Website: home-depot
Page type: review-order
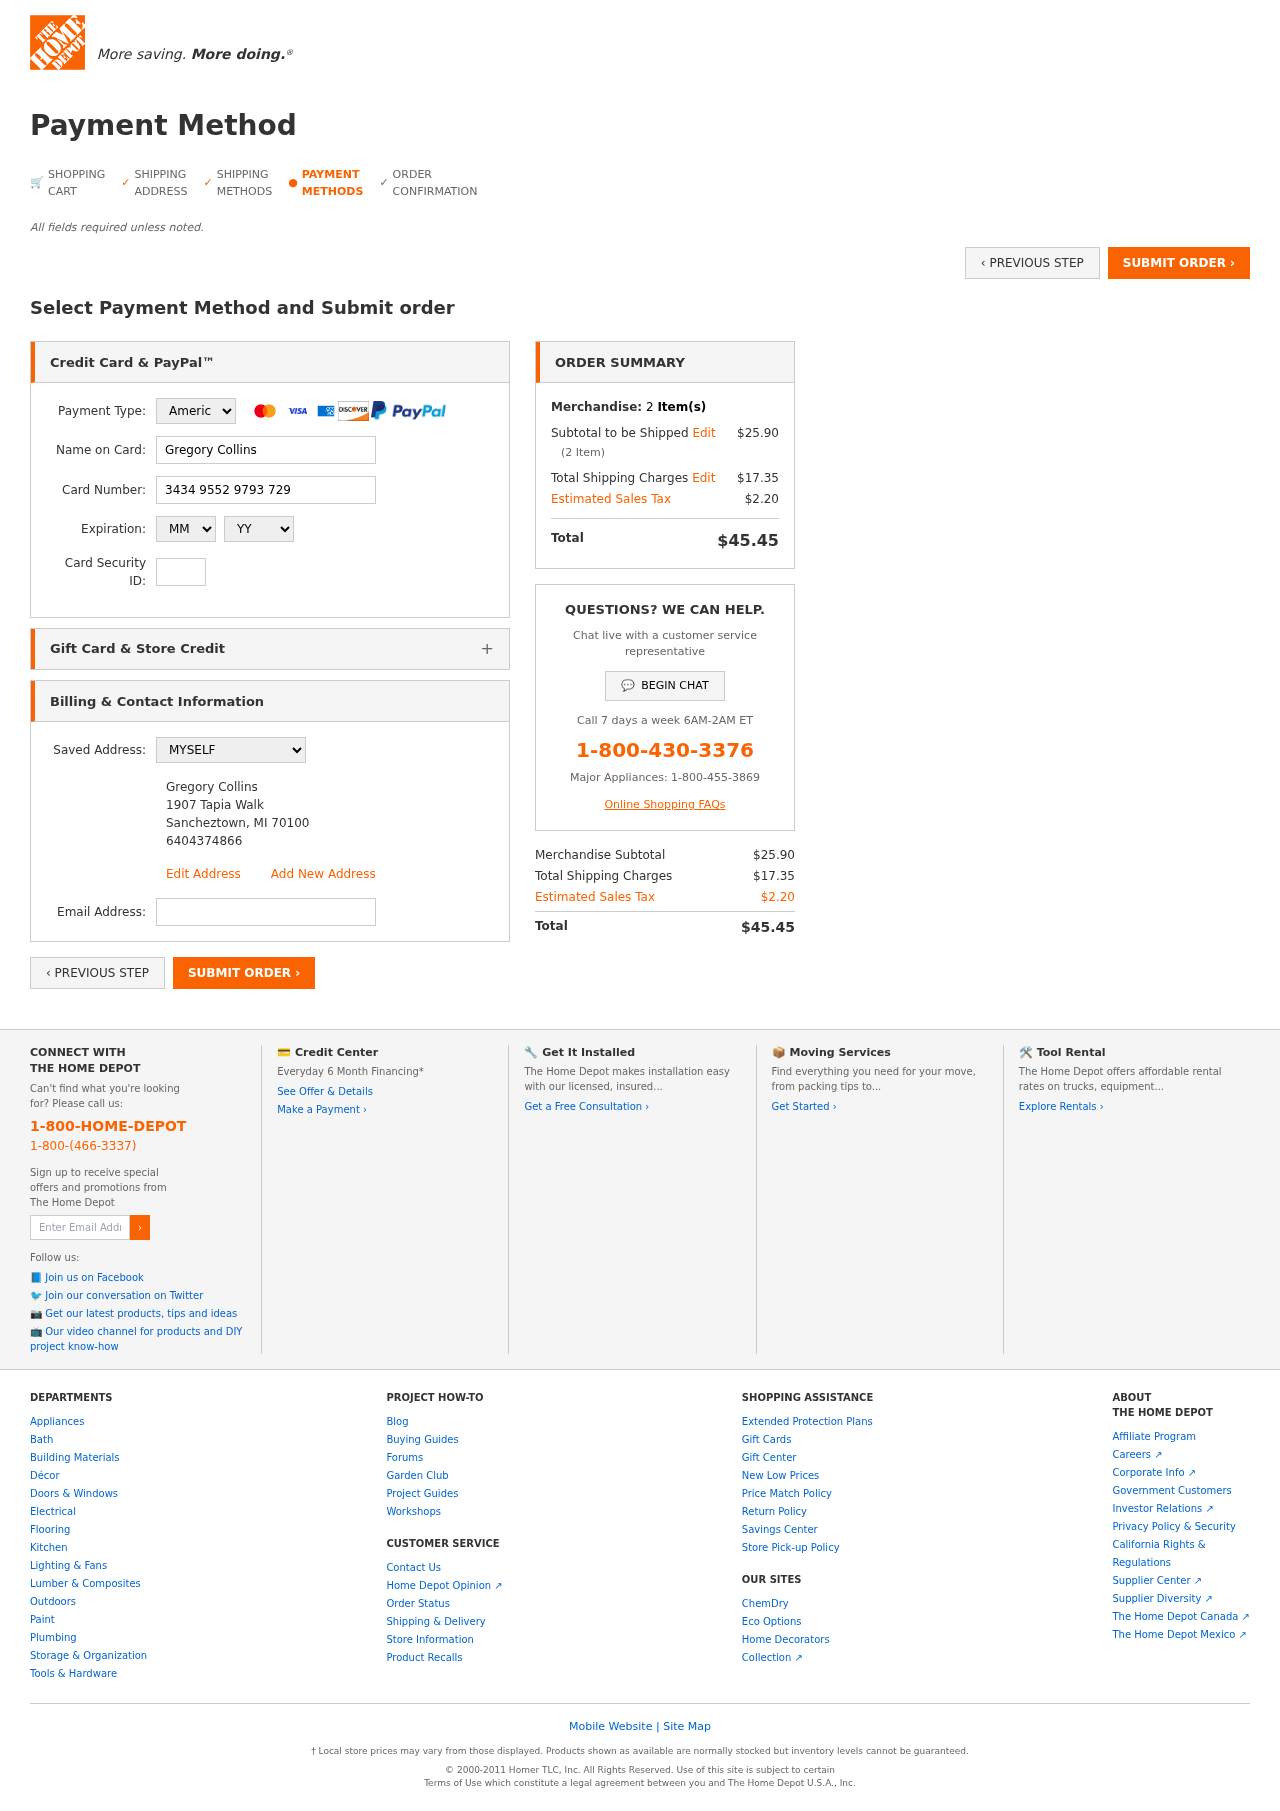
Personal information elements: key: PII_CARD_CVV
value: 0188
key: PII_CARD_EXPIRY_MONTH
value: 07
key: PII_CARD_EXPIRY_YEAR
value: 27
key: PII_CARD_NUMBER
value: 3434 9552 9793 729
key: PII_CARD_TYPE
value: American Express
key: PII_EMAIL
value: gregorycollins@gmail.com
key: PII_FULLNAME
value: Gregory Collins
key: PII_FULLNAME2
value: Gregory Collins
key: PII_STREET2
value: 1907 Tapia Walk
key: PII_CITY2
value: Sancheztown
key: PII_STATE_ABBR2
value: MI
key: PII_POSTCODE2
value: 70100
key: PII_PHONE2
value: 6404374866
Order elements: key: ORDER_NUM_ITEMS
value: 2
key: ORDER_SUBTOTAL
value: $25.90
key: ORDER_NUM_ITEMS2
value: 2
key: ORDER_SHIPPING_COST
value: $17.35
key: ORDER_TAX
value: $2.20
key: ORDER_TOTAL
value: $45.45
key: ORDER_SUBTOTAL2
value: $25.90
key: ORDER_SHIPPING_COST2
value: $17.35
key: ORDER_TAX2
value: $2.20
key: ORDER_TOTAL2
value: $45.45